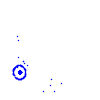
Particle: kaon